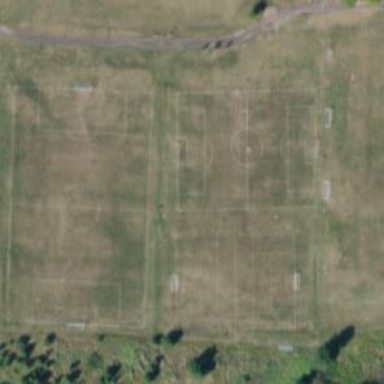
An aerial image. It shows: Soccer pitch for outdoor sports and leisure activities.